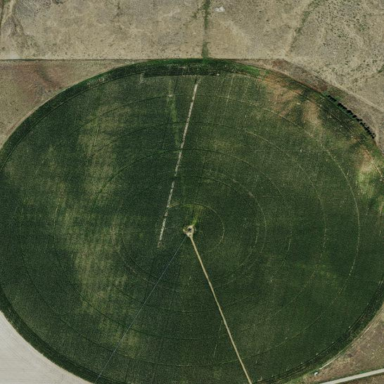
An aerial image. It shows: Farmland with center pivot irrigation.